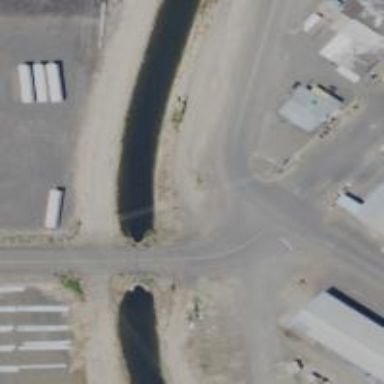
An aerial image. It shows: Culvert tunnel under canal.